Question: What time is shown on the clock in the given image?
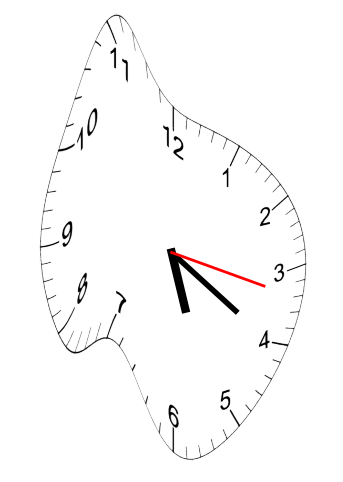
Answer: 05:20:17